Here is the envelope spectrum of one vibration snapshot from a rolling-element bearing, with each characteristic fault-frequency family marked on the frequency axis. Based on the visible evidence, which condition applies: normal, inner_race, outer_race, ball?
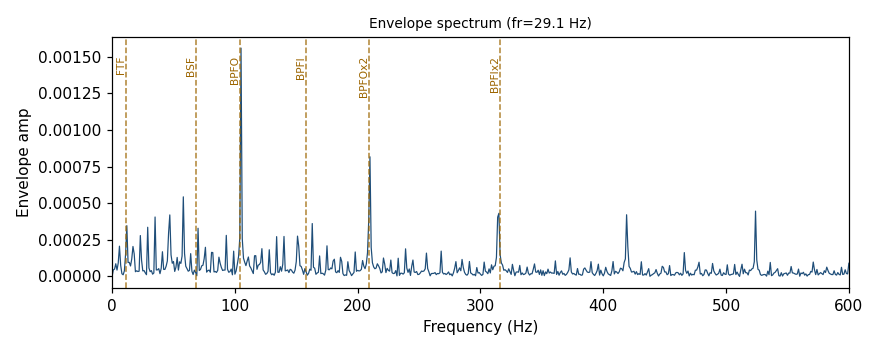
Answer: outer_race